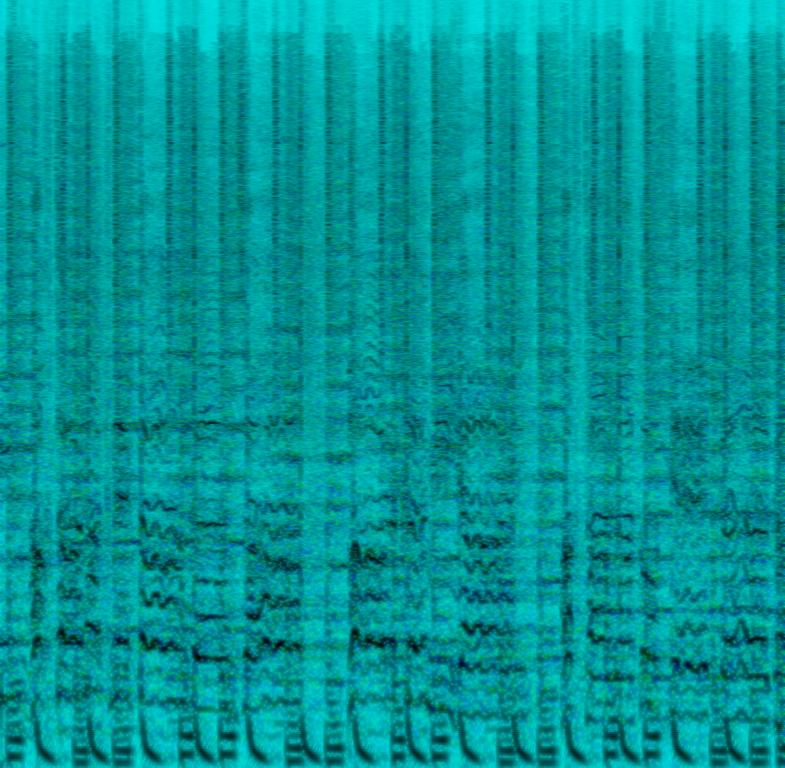
The low quality recording features a pop song that consists of harmonizing vocals singing over pulsating synth lead melody, groovy bass, "4 on the floor" kick pattern, punchy snare, shimmering hi hats and some wooden percussive elements. It sounds energetic and addictive.